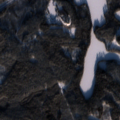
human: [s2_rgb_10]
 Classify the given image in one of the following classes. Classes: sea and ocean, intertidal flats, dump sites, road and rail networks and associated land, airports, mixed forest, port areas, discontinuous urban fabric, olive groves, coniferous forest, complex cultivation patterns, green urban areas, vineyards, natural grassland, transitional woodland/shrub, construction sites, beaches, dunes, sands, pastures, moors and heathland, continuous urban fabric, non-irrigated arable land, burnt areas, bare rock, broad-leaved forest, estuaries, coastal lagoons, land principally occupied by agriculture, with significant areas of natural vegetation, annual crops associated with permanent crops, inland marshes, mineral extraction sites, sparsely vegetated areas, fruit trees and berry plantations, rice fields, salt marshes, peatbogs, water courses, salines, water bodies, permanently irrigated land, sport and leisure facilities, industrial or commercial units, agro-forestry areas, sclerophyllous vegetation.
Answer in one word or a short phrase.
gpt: coniferous forest, mixed forest, water bodies